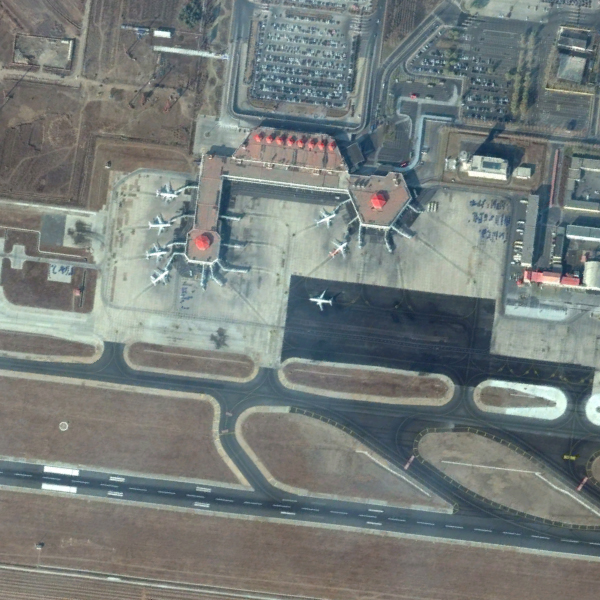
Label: Airport